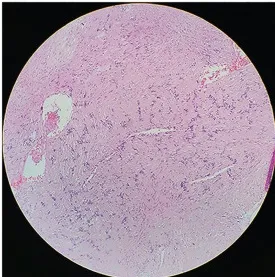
(E) Post-pathology results reveal that the mass was a mediastinal brachial plexus schwannoma. Immunohistochemical analysis revealed positive staining for CD34 (vessel), Ki-67 (approximately 1%), S-100, Vimentin, and SOX-10, whereas staining for CK-P, Desmin, and NSE was negative.
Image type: pathology (immunostaining)